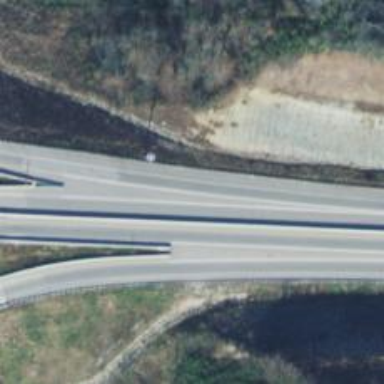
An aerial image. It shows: Motorway junction.